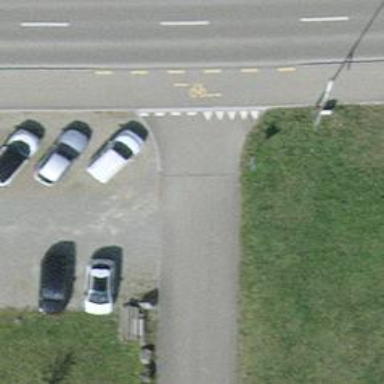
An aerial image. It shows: Parking aisle designated as service road.